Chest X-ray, PA view. Patient: 44 years old, sex F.
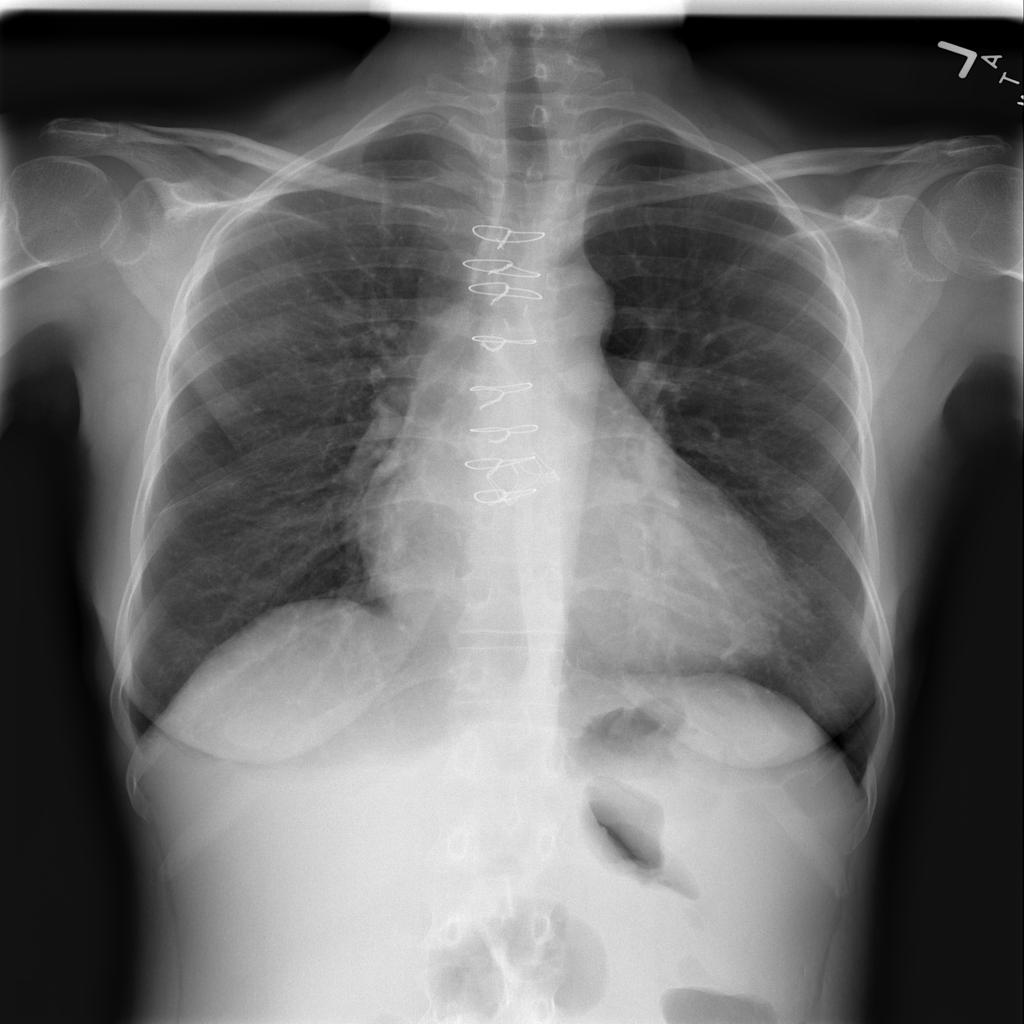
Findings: Cardiomegaly